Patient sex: F
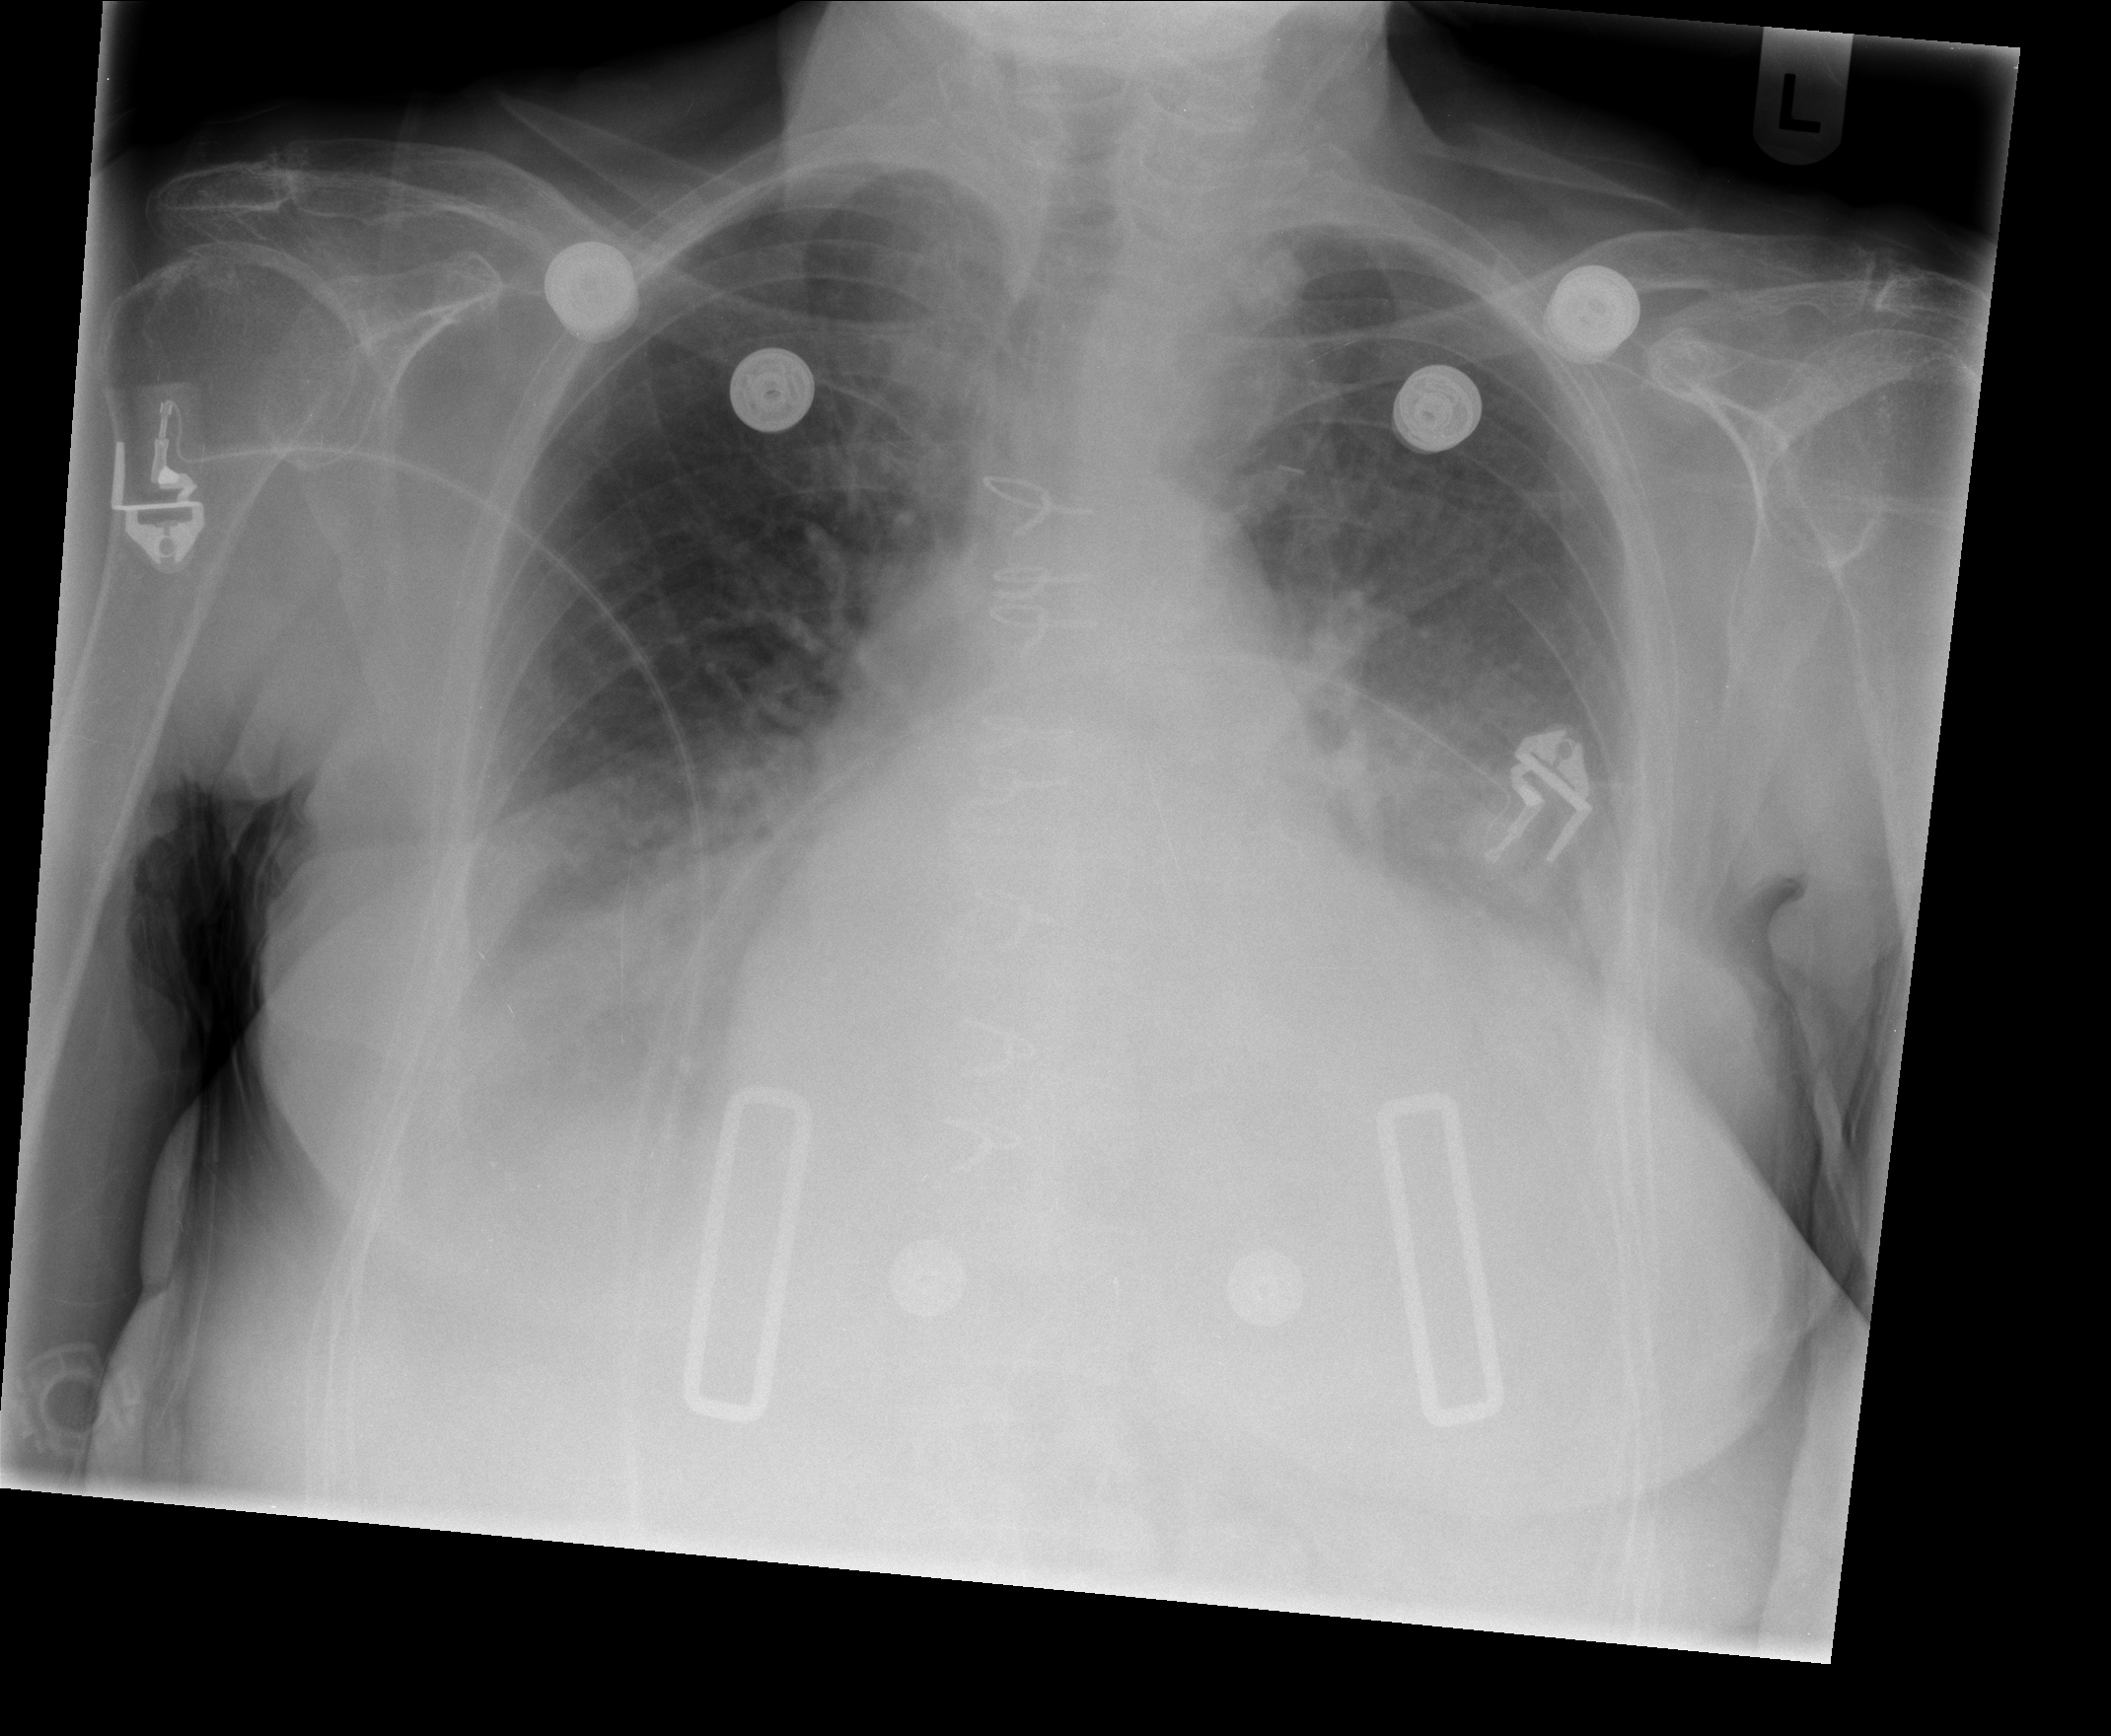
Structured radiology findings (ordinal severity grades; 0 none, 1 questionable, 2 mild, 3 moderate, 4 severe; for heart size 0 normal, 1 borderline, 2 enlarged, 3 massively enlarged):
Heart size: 2
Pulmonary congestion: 2
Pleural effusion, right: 2
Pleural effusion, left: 2
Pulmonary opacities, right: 0
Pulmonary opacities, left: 0
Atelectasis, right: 2
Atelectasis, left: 2